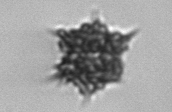
Label: Dictyocha